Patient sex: M
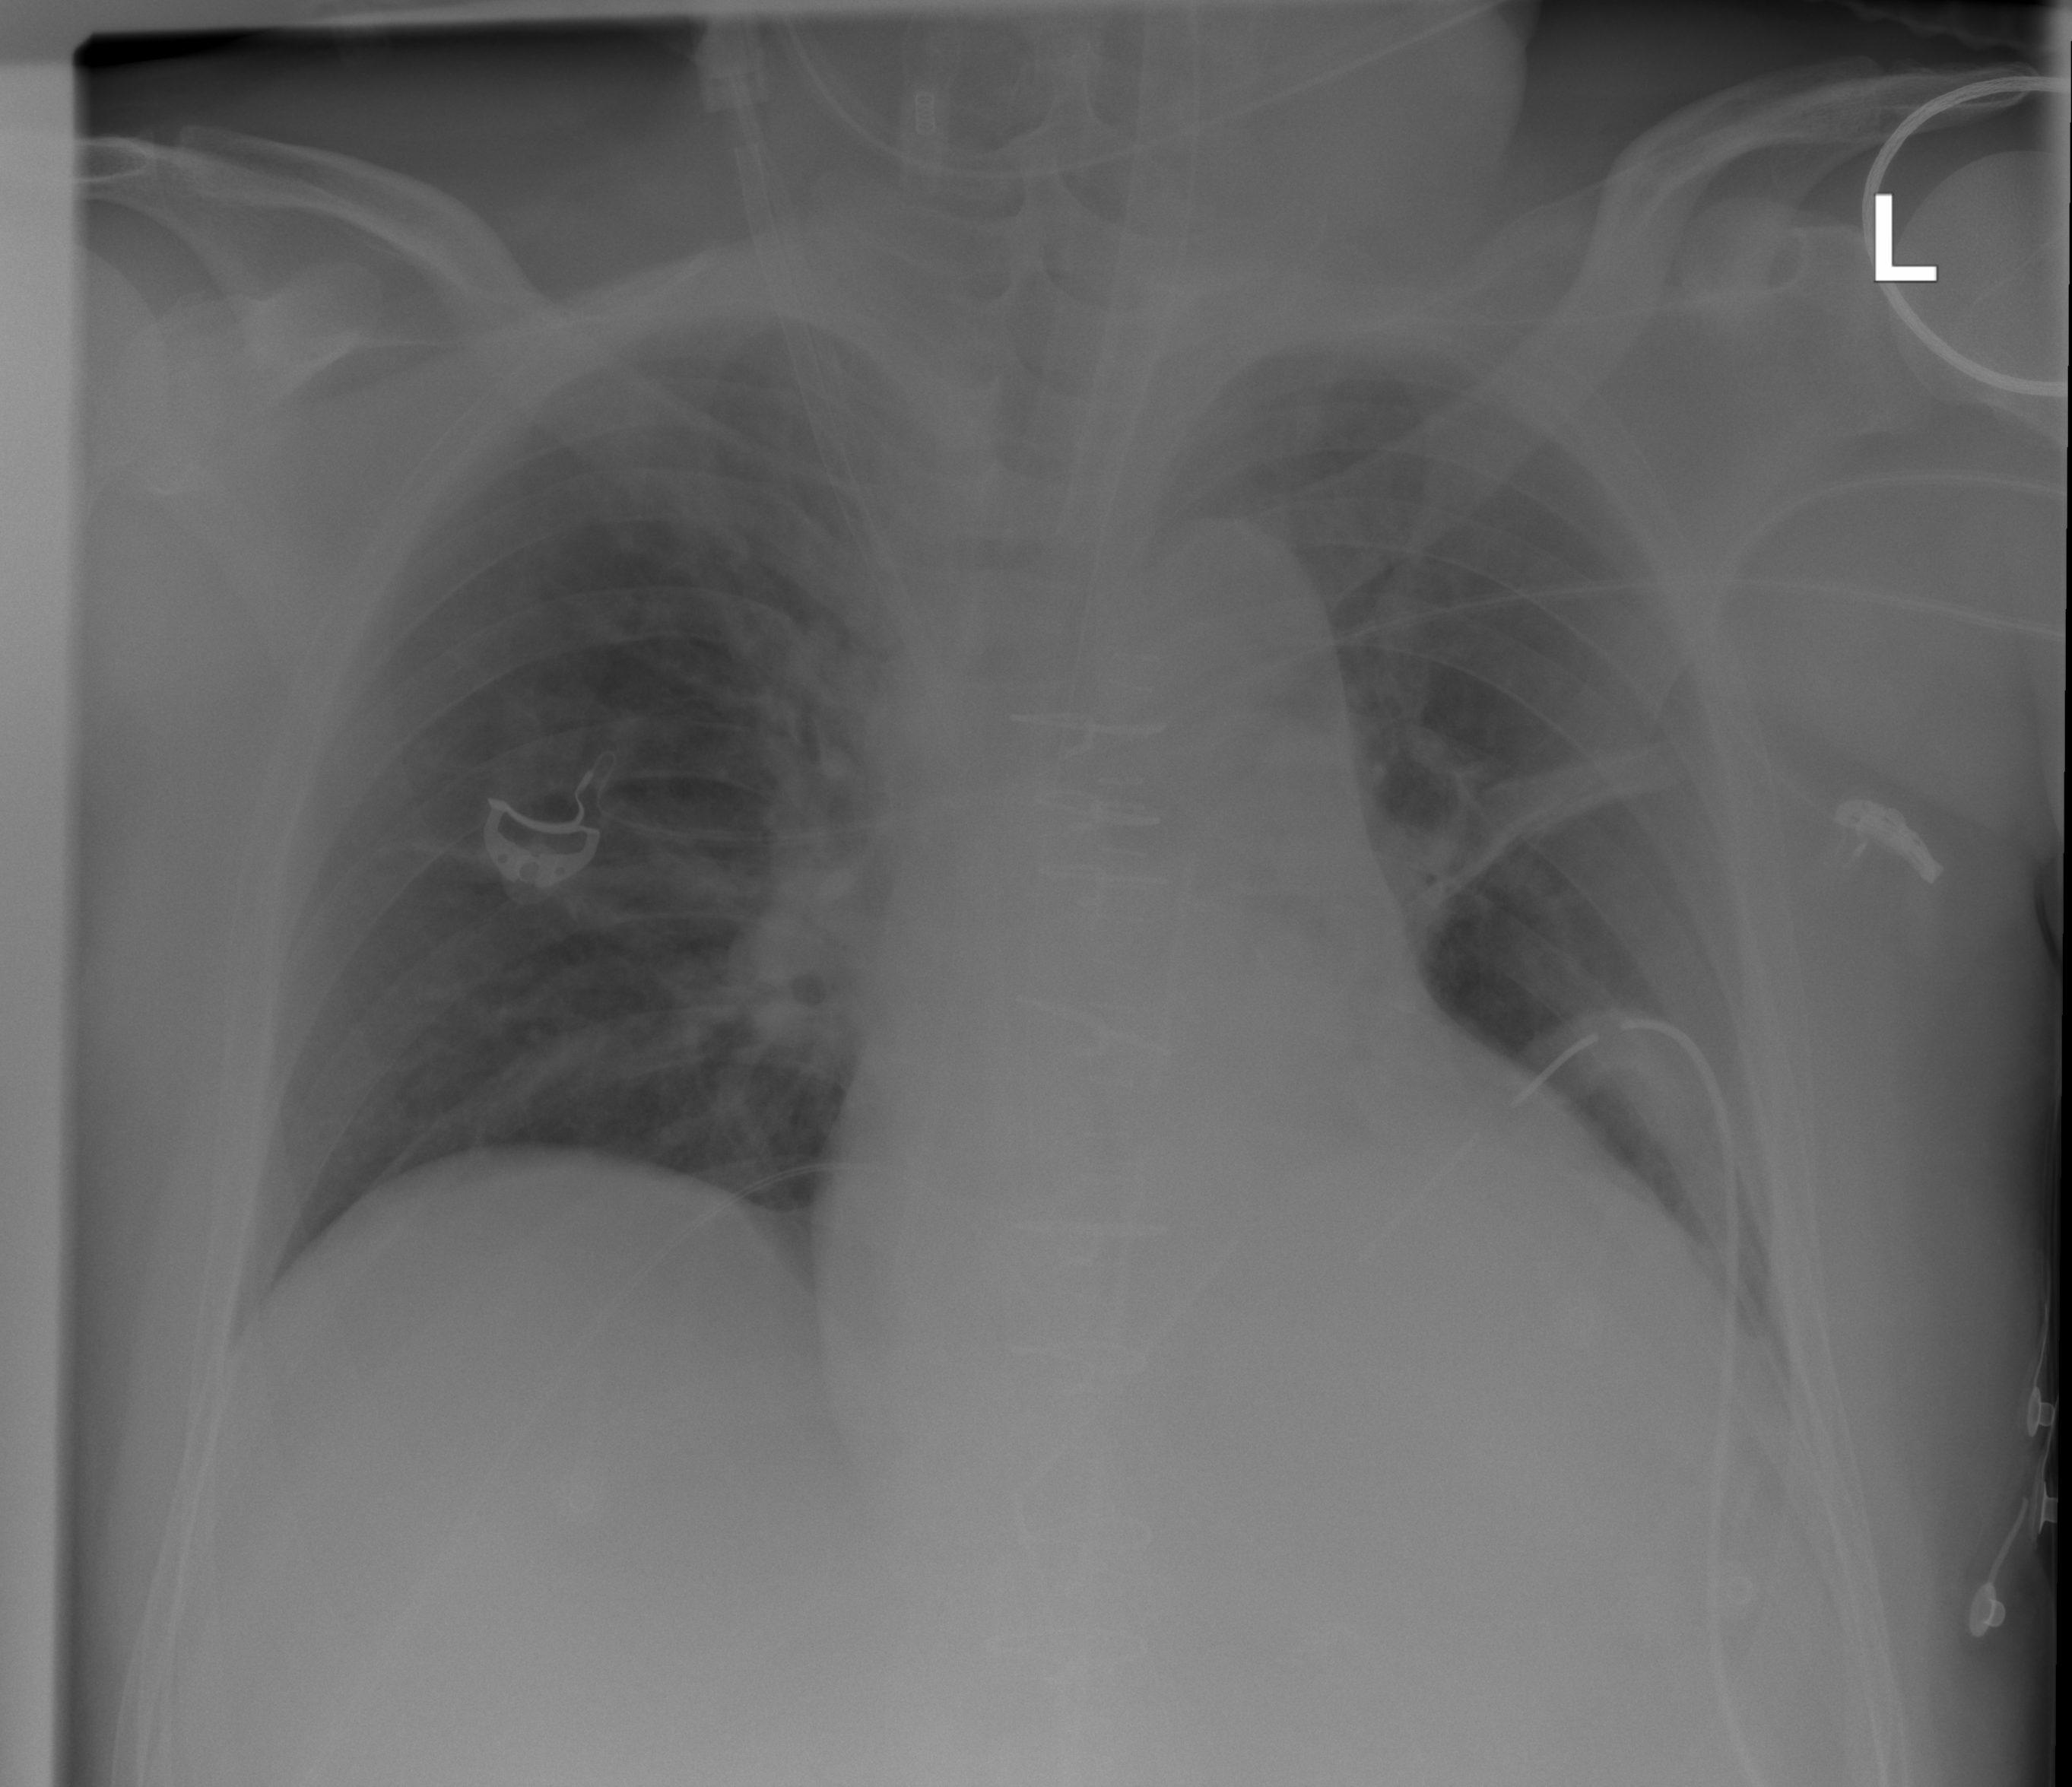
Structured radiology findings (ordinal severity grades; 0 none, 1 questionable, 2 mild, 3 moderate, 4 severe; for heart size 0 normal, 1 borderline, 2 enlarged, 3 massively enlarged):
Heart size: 2
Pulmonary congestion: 0
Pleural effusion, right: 0
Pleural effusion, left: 1
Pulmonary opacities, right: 0
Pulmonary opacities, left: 0
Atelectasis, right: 2
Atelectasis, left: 3